Interaction volume radius: 10 \u00c5
Interaction volume height: 20 \u00c5
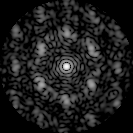
Disorder parameter: 0.6061